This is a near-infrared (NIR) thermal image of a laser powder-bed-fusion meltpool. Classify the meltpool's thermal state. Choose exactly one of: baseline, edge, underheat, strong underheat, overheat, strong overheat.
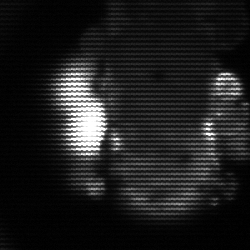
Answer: strong underheat